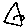
Label: triangle